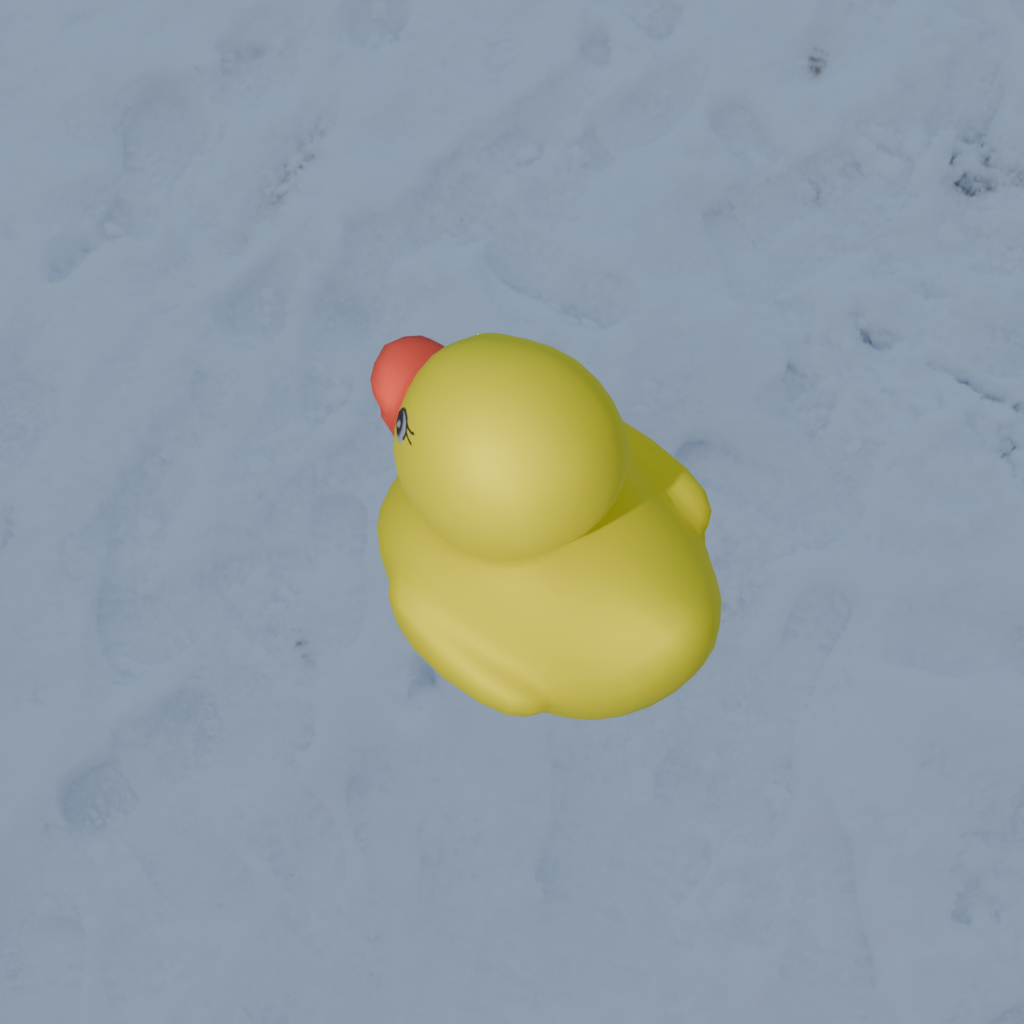
an image of a yellow rubber duck seen from <back_left_top> in a snow-covered beach with a cloudy winter sky.